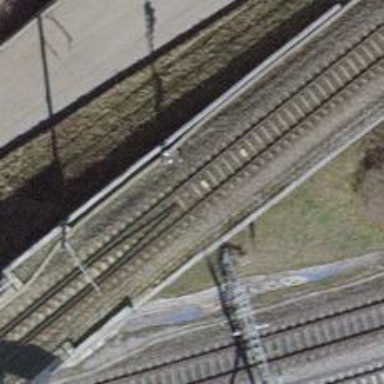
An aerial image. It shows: Railway signal.